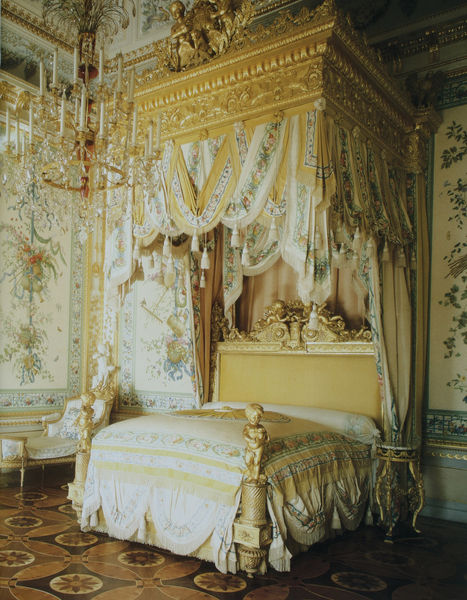
Titel: Paradeschlafzimmer Maria Fjodorownas
Künstler: Vincenzo Brenna
Standort: St. Petersburg
Institution: Schloss Pawlowsk
Schlagwörter: blau, himmel, weiß, gelb, grün, sitzen, blumen, braun, holz, licht, marmor, raum, schmuck, tisch, türkis, zimmer, schloss, tuch, malerei, muster, ornament, wand, barock, falten, sockel, innenraum, möbel, vorhang, boden, fransen, gold, interieur, kordeln, sessel, stoff, stoffe, adel, decke, rokoko, engel, putte, sofa, parkett, figuren, kaiser, kissen, könig, tapete, vorhänge, floral, ornamente, verzierung, bett, bettdecke, schlafzimmer, tischchen, kerzen, kronleuchter, leuchter, lüster, stuck, kammer, quaste, pfosten, foto, fotografie, photographie, wände, palast, wanddekor, fliesen, mosaik, brokat, photo, fries, wappen, liege, sims, kerzenleuchter, bettpfosten, skulpturen, kristall, schlafgemach, baldachin, kanape, troddeln, königlich, königin, volant, gefasst, trottel, chaiselongue, ottomane, empire, dreibein, prunk, putten, steinboden, putti, nachttisch, verzierungen, beistelltisch, geschnitzt, schnitzereien, kandelaber, schnitzwerk, kostbar, himmelbett, versailles, bettwäsche, rocaille, baluster, pompös, kline, steppdecke, grotesken, nackenrolle, tapeten, rahmungen, beibett, betthaupr, betthaupt, bodenfries, cline, doppelbett, kopfteil, männeken, paradebett, schlosszimmer, vörhang